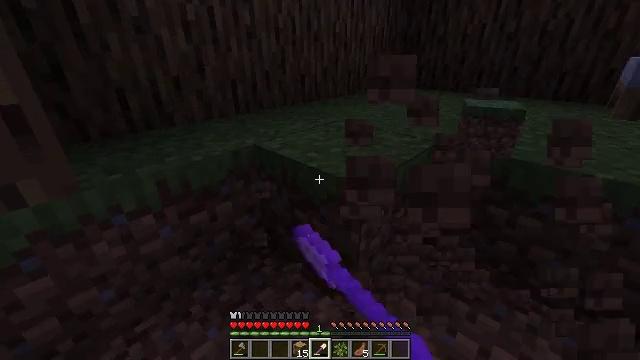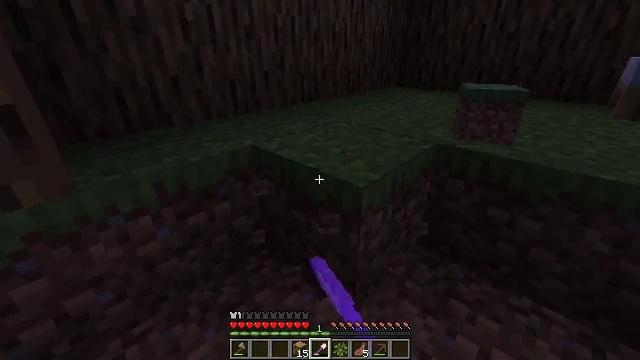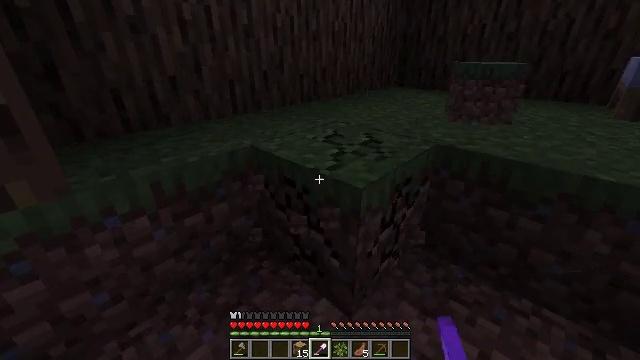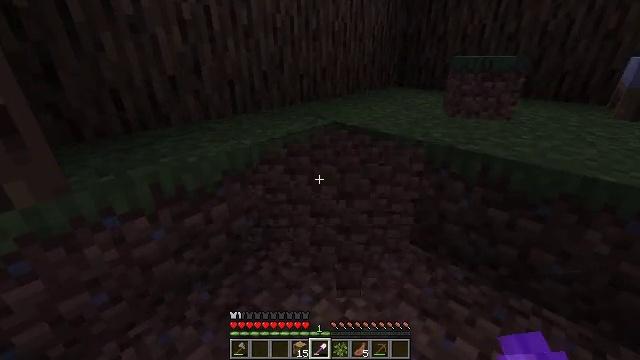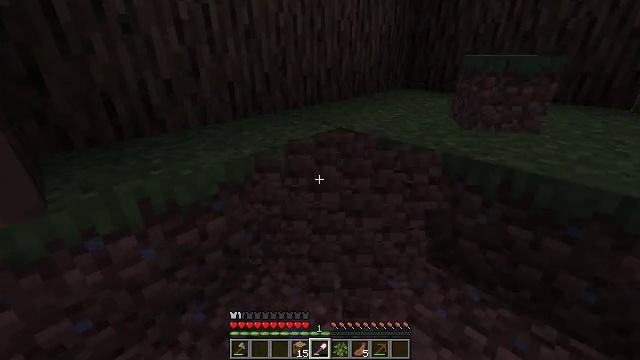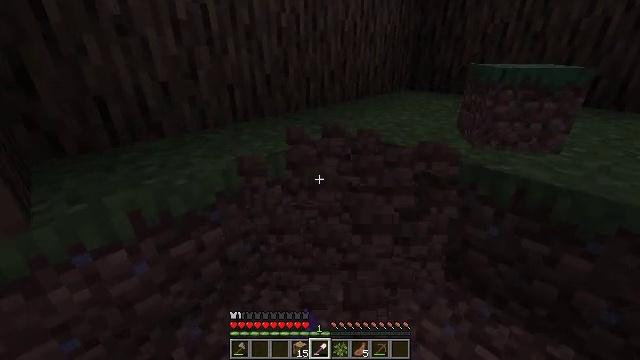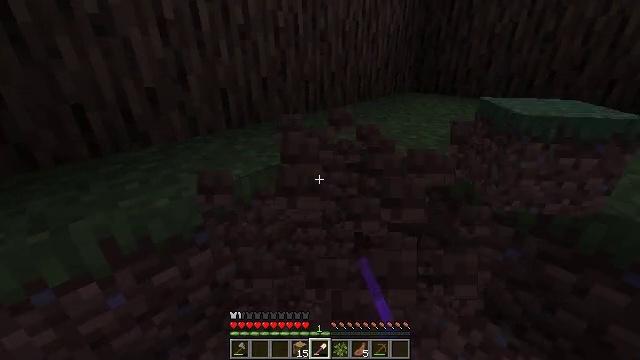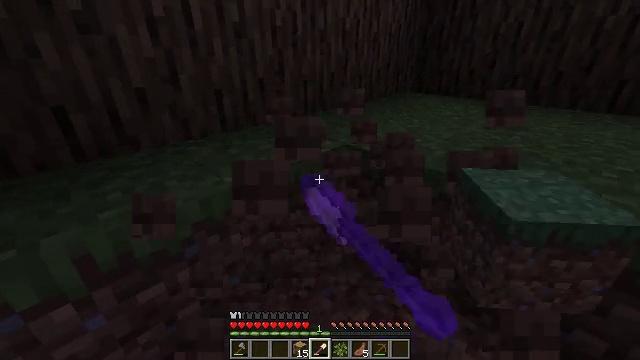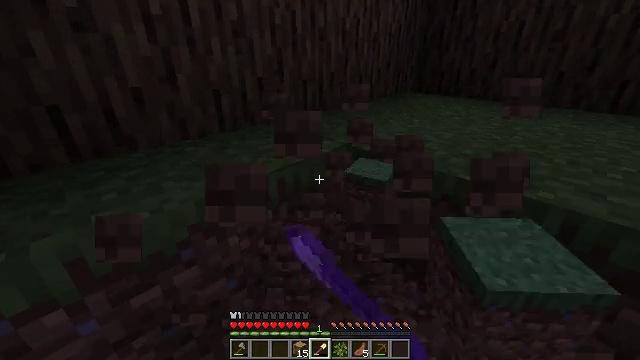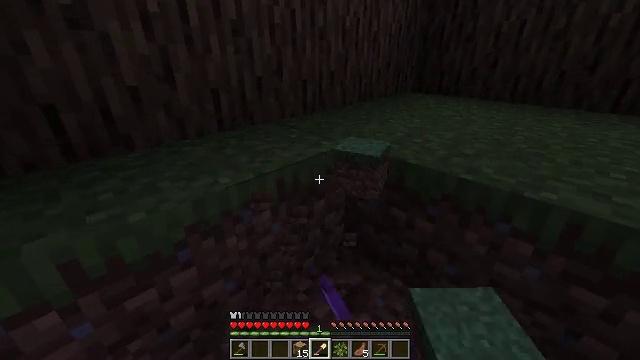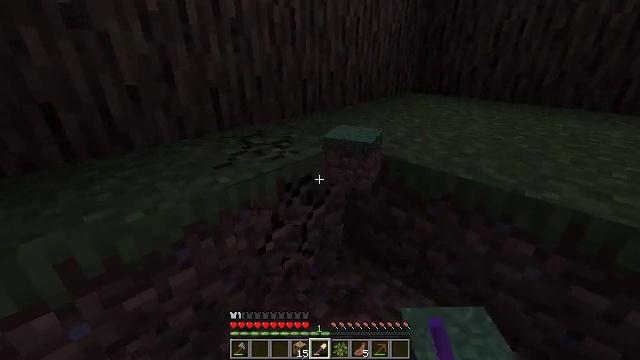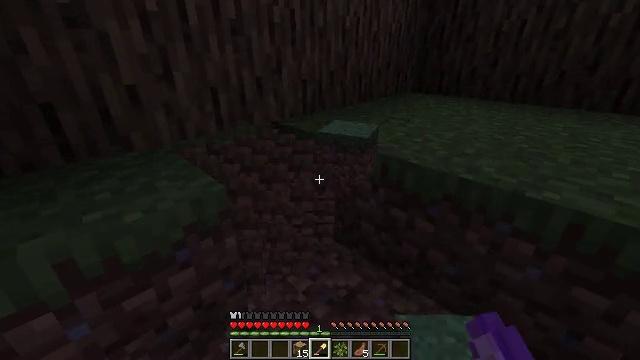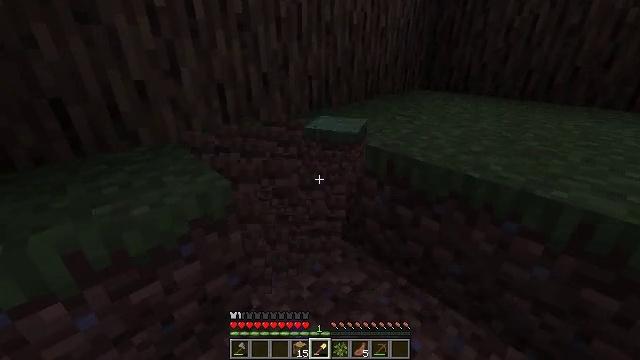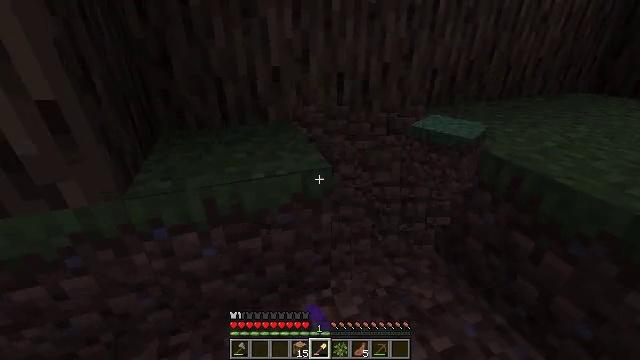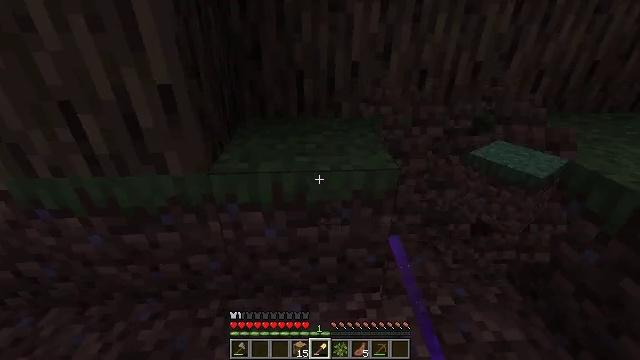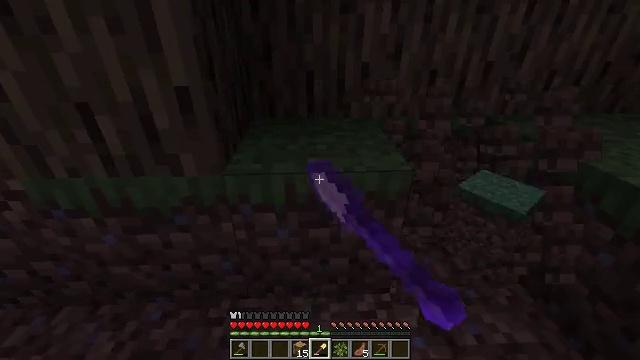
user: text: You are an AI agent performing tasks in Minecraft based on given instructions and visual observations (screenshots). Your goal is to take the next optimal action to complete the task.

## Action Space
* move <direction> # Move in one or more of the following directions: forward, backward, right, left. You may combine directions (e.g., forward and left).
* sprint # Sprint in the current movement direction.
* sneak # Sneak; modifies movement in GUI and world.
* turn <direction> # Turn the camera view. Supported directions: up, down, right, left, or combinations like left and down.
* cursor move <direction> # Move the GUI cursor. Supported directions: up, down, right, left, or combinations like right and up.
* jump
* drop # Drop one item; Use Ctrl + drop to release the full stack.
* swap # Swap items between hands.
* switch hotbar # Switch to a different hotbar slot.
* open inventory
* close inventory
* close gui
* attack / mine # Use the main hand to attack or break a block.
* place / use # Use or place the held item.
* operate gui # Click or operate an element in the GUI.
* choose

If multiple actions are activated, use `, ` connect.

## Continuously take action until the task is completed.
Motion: motion action
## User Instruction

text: Break the grass block.
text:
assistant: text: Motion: attack / mine
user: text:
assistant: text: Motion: attack / mine
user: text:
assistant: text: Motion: move forward, attack / mine
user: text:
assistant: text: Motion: move forward, attack / mine
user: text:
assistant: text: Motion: move forward, attack / mine
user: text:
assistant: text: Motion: attack / mine
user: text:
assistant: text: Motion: attack / mine
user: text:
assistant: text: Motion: attack / mine
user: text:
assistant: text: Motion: attack / mine
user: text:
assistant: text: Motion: attack / mine
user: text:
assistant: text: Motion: attack / mine
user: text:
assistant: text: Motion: turn left, attack / mine
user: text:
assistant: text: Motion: turn left and down, attack / mine
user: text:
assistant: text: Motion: turn left, attack / mine
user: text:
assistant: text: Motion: move left, attack / mine
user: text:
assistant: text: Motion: move left, attack / mine
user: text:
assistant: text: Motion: turn right, attack / mine
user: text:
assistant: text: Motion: turn right, attack / mine
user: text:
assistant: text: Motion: attack / mine
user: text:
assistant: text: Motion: turn right, attack / mine
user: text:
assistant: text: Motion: move forward, turn right, attack / mine
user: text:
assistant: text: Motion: move forward, turn right, attack / mine
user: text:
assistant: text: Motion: move forward and move left, turn right and up, attack / mine
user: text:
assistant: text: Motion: move forward and move left, turn right, attack / mine
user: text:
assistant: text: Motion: move forward and move left, attack / mine
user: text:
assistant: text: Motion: move left, attack / mine
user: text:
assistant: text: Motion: attack / mine
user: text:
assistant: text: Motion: attack / mine
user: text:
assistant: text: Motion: attack / mine
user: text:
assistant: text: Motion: turn right and down, attack / mine